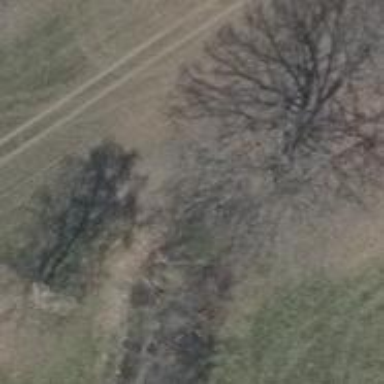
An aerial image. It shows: Row of trees in natural setting.